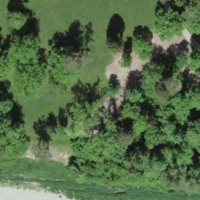
EUNIS habitat code: 41
Species observed at this site:
Anacamptis morio
Ophrys apifera
Carduus nutans